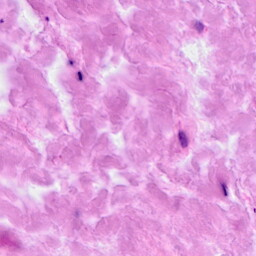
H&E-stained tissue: Breast